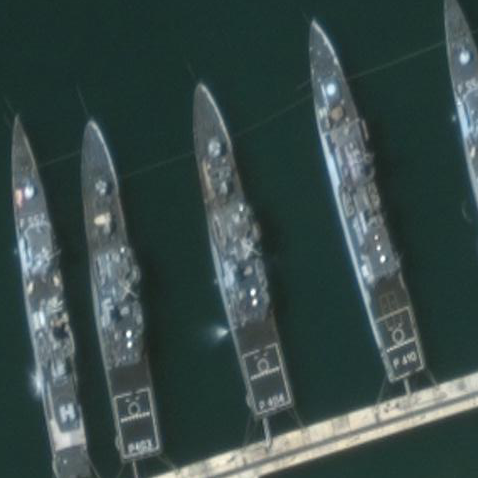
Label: destroyer